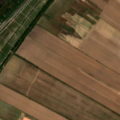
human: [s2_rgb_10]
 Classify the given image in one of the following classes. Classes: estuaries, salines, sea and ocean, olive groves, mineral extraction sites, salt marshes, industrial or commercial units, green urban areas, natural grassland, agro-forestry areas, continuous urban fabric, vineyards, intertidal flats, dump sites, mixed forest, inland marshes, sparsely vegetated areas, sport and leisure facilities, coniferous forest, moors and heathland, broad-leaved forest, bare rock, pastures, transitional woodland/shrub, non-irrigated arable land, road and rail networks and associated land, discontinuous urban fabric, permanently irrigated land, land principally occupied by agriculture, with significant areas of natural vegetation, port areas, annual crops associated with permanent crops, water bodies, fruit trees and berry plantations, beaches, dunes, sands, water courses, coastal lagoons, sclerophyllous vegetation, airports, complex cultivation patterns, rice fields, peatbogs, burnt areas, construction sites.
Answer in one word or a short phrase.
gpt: permanently irrigated land, broad-leaved forest